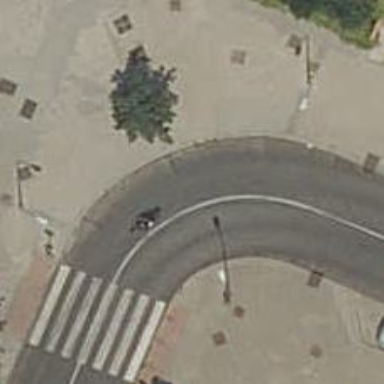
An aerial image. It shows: Pedestrian road.